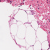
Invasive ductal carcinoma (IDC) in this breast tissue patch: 0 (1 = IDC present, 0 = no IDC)